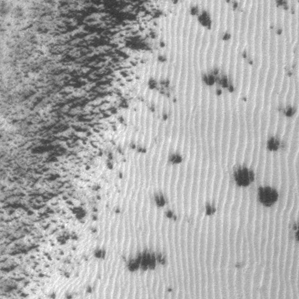
Label: frost